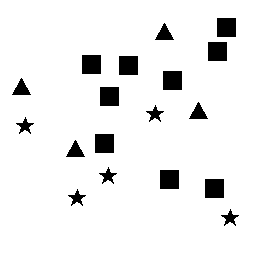
Squares: 9
Triangles: 4
Stars: 5
Total shapes: 18